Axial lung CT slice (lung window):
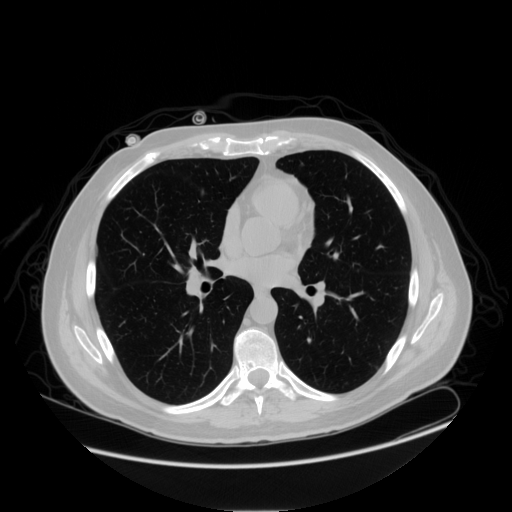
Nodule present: no